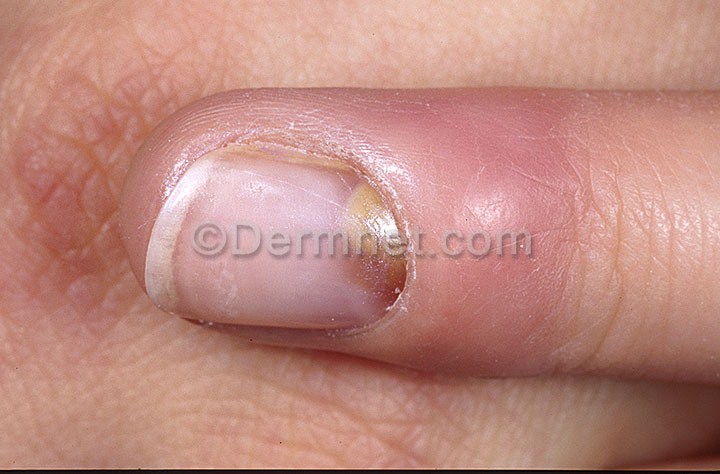
Disease: Nail Fungus and other Nail Disease